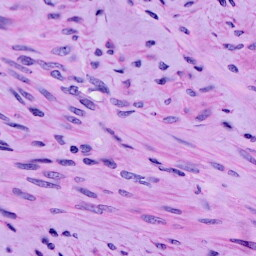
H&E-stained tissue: Cervix